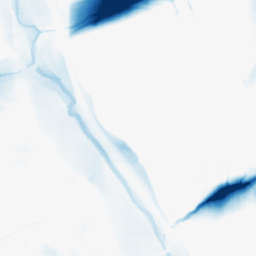
Category: morphological
Decomposition family: morphological_square
Decomposition parameters: operation: closing
size: 50
Upsampling method: sinc_hamming
Upsampling parameters: scale: 2
kernel_size: 16
Upsampling scale: 2